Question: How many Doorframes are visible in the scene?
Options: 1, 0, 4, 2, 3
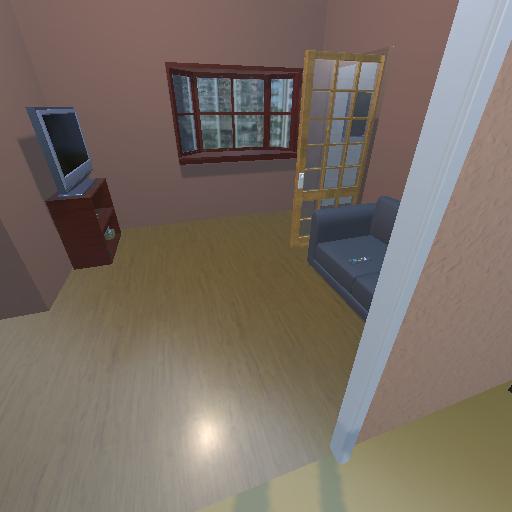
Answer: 1